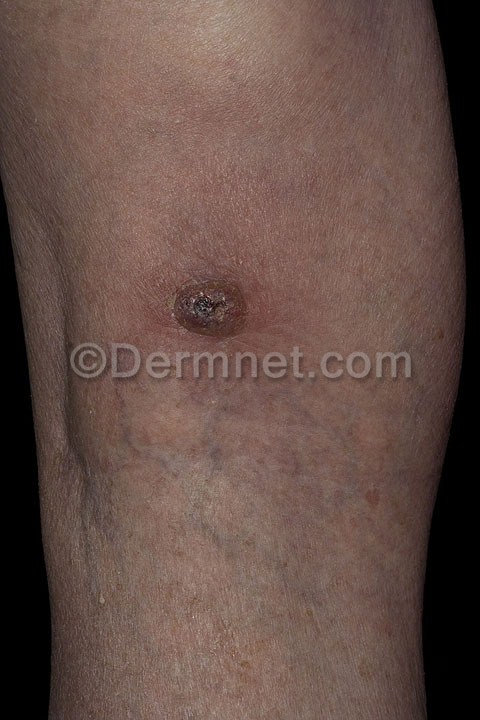
Disease: Seborrheic Keratoses and other Benign Tumors